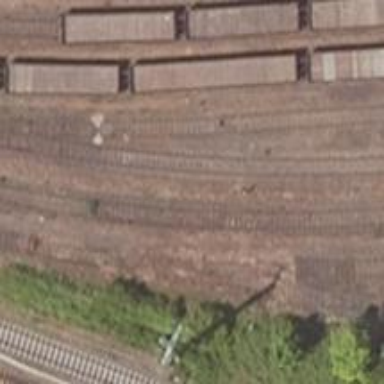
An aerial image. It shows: Railway yard used for servicing trains.